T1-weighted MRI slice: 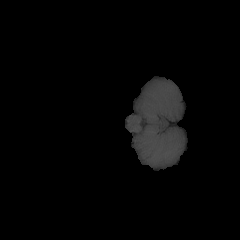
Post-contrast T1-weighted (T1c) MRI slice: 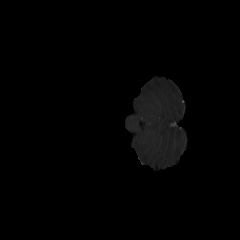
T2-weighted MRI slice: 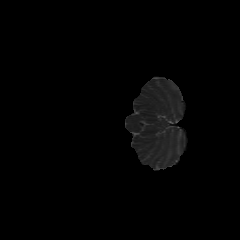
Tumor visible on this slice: no